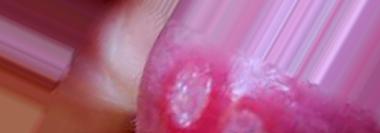
Condition: Mouth Ulcer